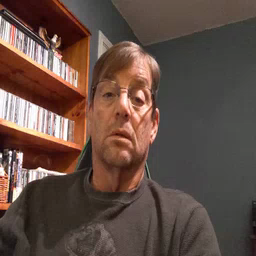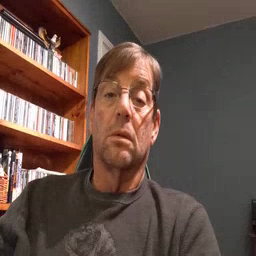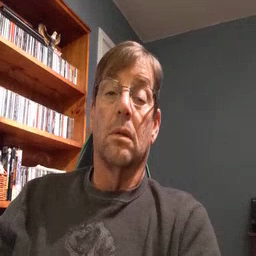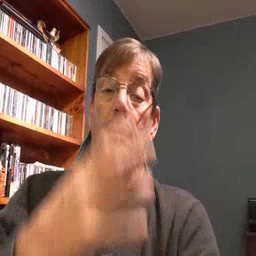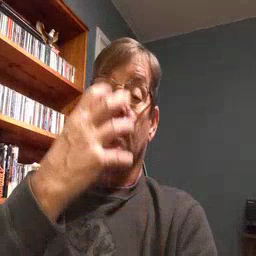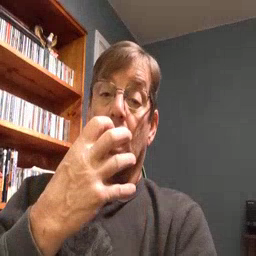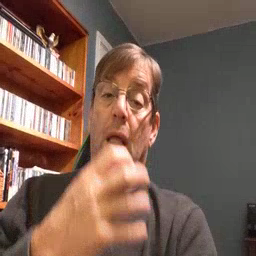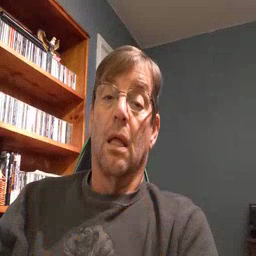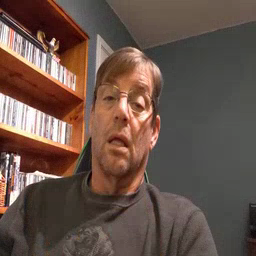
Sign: mad